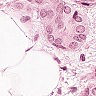
Metastatic tissue present: yes